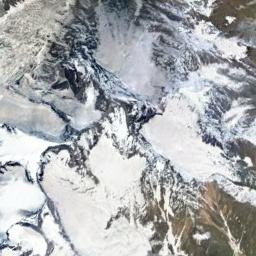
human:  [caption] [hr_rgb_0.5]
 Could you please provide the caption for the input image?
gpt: White snow and brown bare ground intersect on the snow mountain .

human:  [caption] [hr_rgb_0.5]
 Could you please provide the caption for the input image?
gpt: The snowberg is covered with glaciers but some ridges are not covered by glaciers .

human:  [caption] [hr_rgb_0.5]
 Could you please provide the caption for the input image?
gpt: There is snow on the part of the snowberg .

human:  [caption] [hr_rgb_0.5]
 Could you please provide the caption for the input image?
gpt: The snow berg is consist of bare land and white snow .

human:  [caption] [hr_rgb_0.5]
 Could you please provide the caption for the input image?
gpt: There are much snow and some bare land on the snowberg .